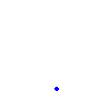
Particle: kaon